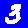
Digit: 3